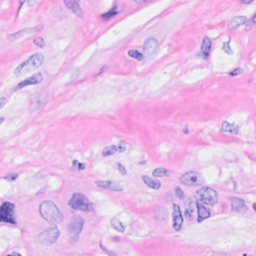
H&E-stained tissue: Breast